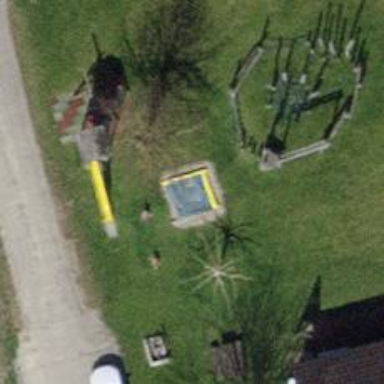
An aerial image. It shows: Sandpit at the playground.